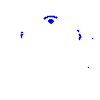
Particle: electron